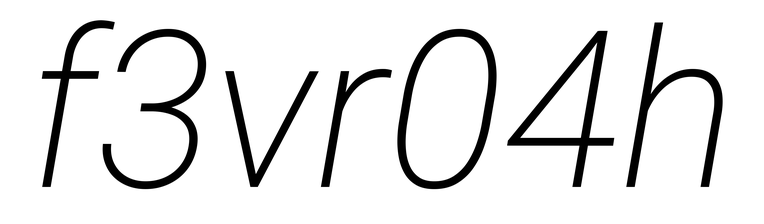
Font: Roboto-Italic_ExtraLight_Italic